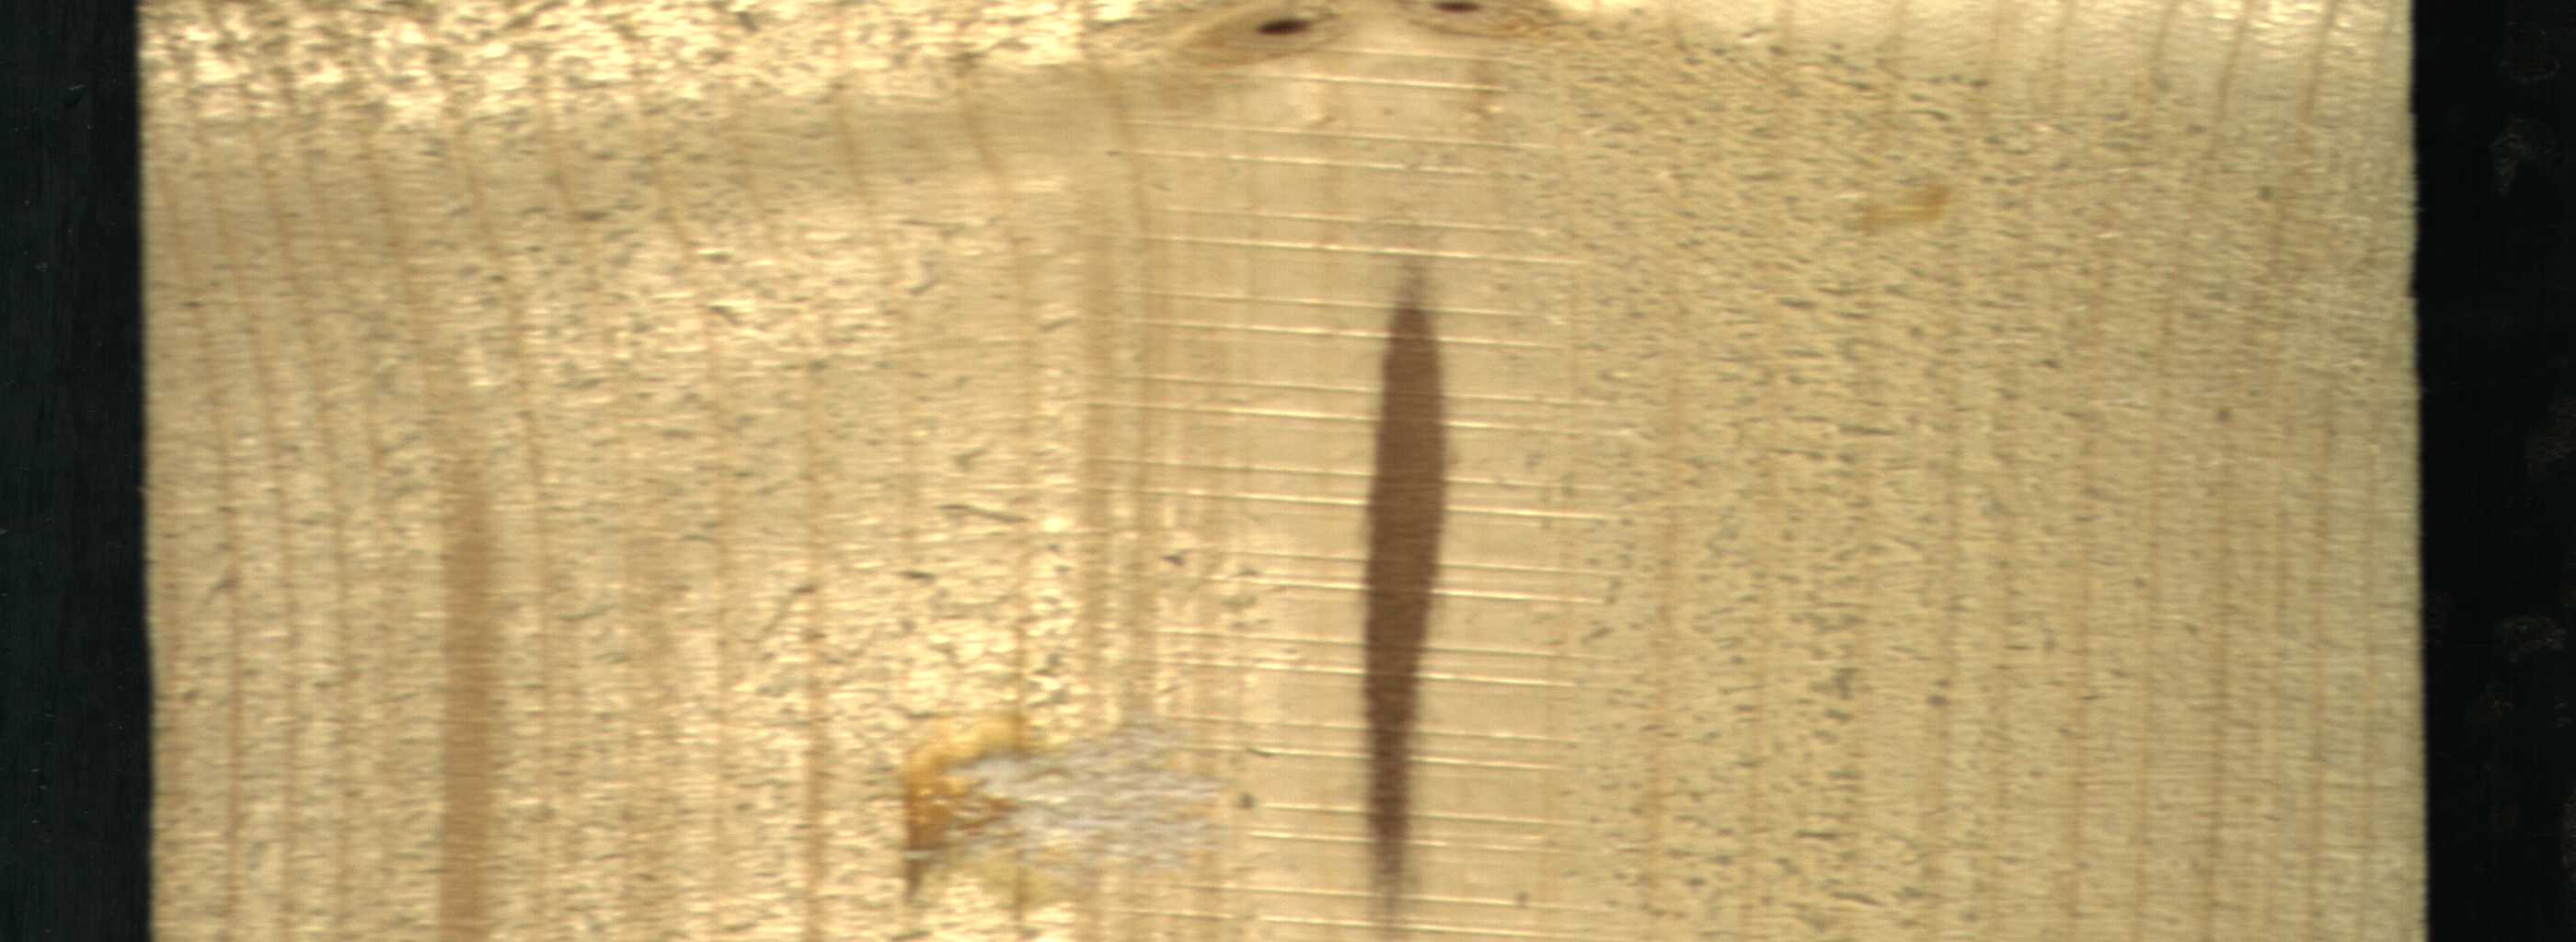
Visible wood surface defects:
Marrow
resin
Live_Knot
Live_Knot